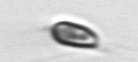
Label: Chrysochromulina